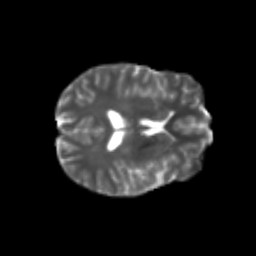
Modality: T2w
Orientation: axial
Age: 23
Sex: female
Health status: healthy
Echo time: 0.074 s